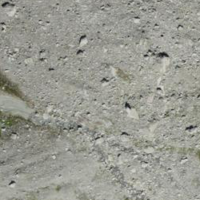
EUNIS habitat code: 47
Species observed at this site:
Capra ibex